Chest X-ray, PA view. Patient: 58 years old, sex F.
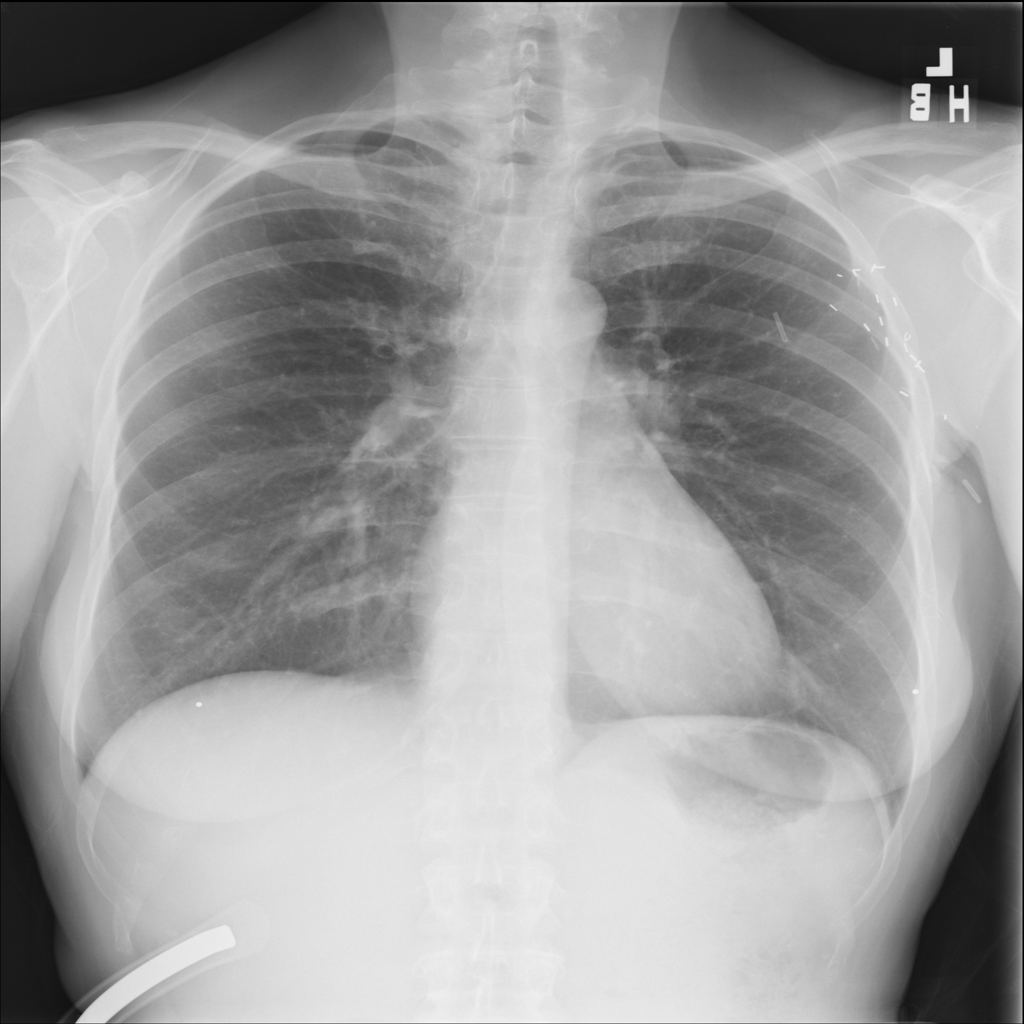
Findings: No Finding